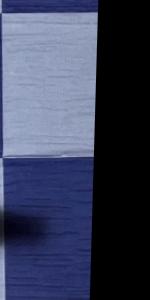
Label: Empty